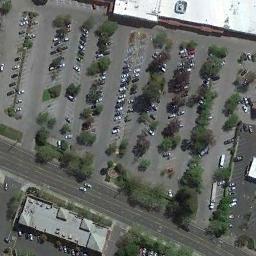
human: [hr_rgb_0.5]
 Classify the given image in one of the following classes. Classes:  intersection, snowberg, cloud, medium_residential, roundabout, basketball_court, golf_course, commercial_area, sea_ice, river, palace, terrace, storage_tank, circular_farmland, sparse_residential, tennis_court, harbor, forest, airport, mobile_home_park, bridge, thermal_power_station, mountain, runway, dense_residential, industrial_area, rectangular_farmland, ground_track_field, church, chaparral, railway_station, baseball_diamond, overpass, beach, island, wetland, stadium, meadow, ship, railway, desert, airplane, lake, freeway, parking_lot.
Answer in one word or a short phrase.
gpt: parking_lot